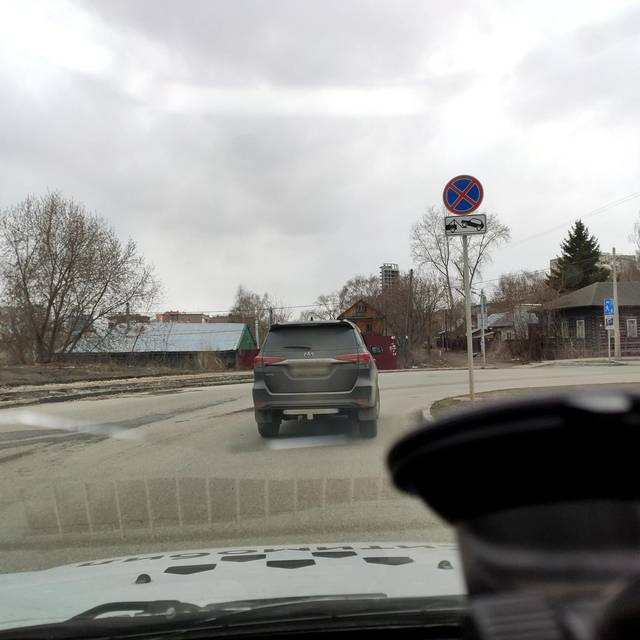
Region: Russia
Coordinates: 58.001, 56.217